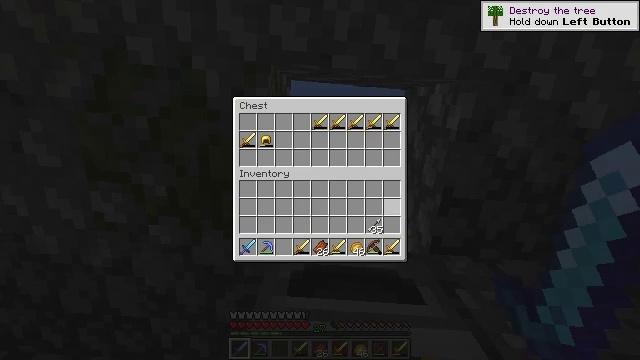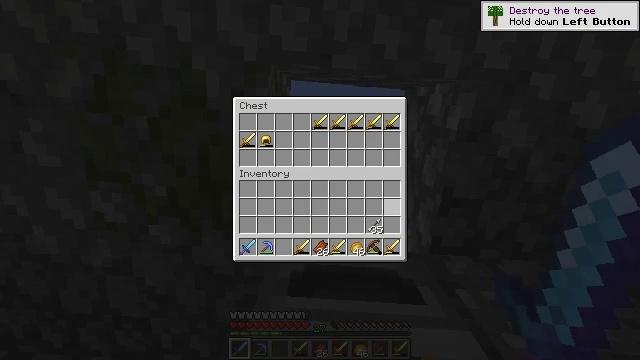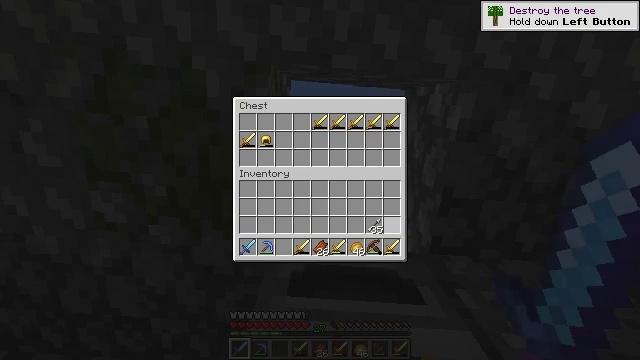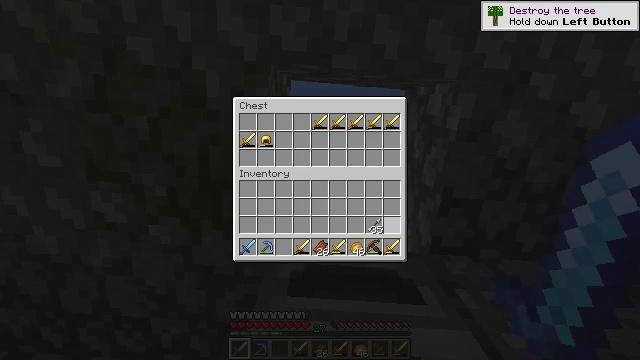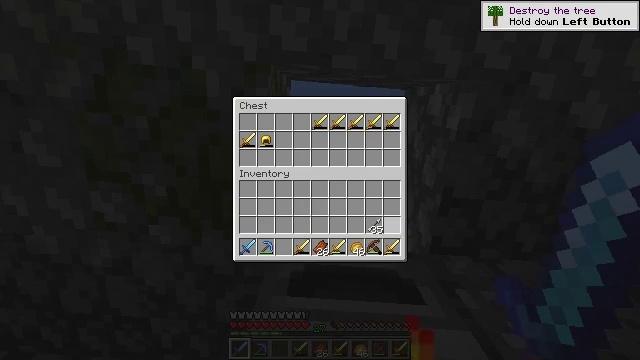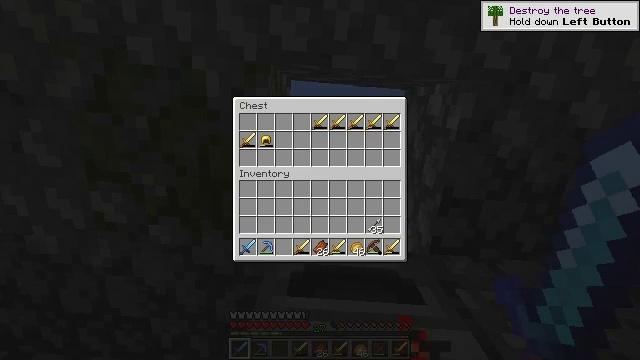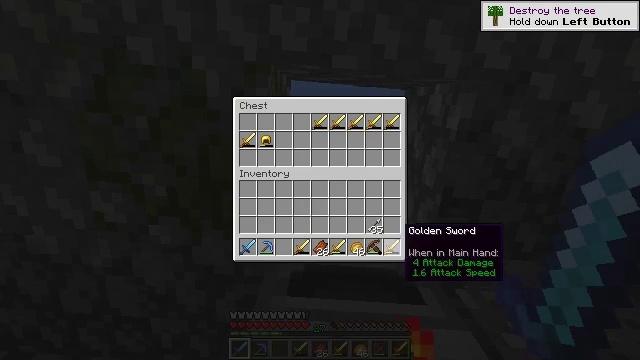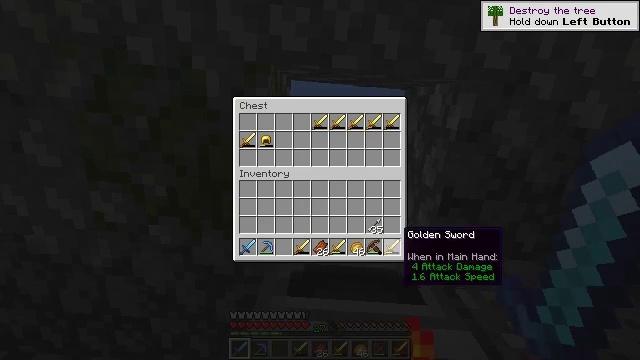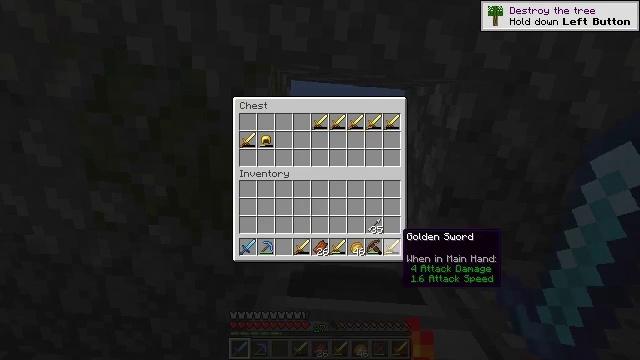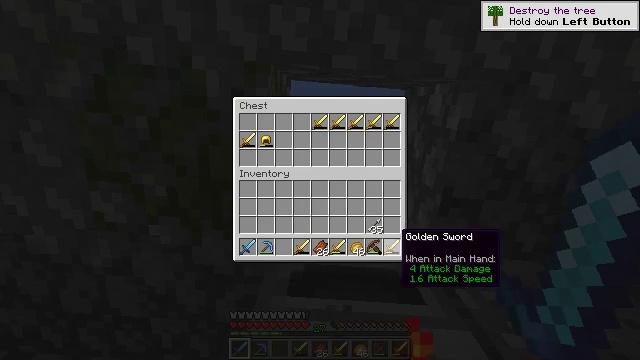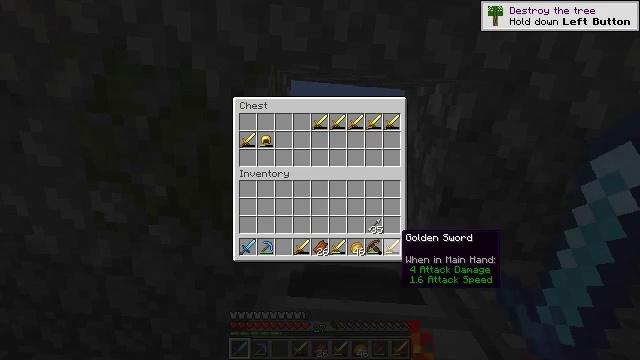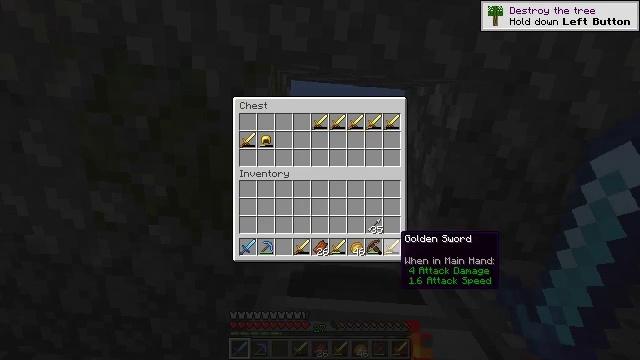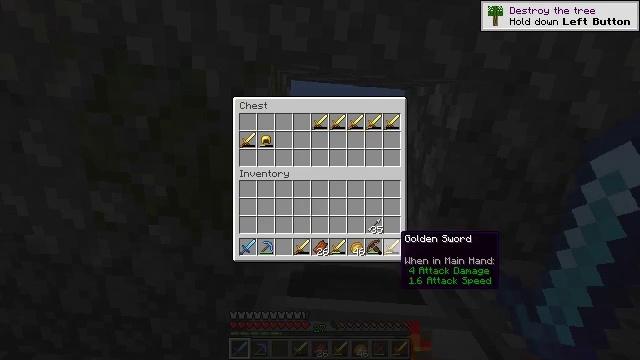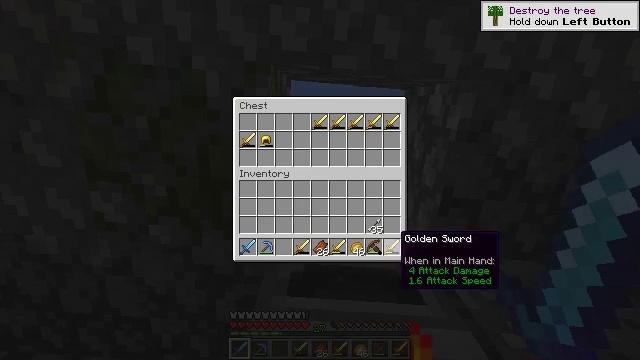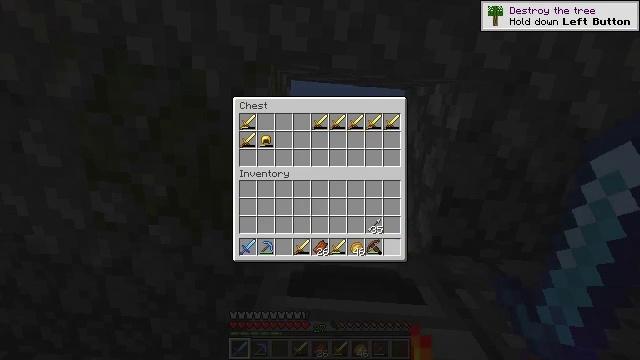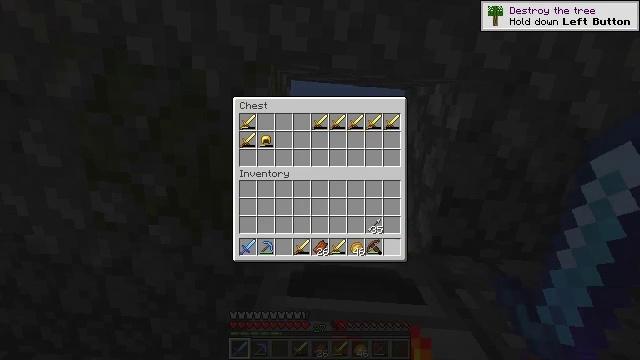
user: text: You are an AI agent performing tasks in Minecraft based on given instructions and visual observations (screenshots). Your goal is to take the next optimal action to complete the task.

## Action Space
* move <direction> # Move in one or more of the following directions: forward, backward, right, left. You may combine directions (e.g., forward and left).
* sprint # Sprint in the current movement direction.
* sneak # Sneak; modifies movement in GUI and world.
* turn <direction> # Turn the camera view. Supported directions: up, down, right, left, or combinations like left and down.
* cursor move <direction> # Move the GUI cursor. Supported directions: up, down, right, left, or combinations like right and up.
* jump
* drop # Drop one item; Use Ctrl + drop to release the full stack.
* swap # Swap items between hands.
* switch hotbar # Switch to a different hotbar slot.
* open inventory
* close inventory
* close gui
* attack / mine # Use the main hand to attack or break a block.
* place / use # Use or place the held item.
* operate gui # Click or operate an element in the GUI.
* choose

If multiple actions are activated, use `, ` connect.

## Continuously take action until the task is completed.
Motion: motion action
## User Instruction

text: Collect sugar cane near water sources.
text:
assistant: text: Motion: sneak
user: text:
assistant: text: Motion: sneak, cursor move down
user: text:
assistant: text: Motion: sneak
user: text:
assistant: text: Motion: sneak
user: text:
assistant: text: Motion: sneak
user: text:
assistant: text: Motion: sneak
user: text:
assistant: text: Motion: sneak
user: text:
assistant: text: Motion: sneak
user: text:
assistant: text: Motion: sneak
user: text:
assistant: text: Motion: sneak
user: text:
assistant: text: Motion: sneak
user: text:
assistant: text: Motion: sneak
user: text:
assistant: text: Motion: sneak
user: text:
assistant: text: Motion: sneak, choose
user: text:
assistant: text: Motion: sneak, choose
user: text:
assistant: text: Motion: sneak, choose
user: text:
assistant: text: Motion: sneak, cursor move left
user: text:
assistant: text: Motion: sneak, cursor move left
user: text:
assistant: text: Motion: sneak
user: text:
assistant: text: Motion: sneak
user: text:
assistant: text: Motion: sneak, cursor move left
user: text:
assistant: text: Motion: sneak
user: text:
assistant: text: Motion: sneak
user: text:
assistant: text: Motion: sneak
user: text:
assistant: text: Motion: sneak
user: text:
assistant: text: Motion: sneak, choose
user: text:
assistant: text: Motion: sneak, choose
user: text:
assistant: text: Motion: sneak, choose
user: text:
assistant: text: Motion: sneak, cursor move left, choose
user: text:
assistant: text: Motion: sneak, cursor move left and up